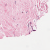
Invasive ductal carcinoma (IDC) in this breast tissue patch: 0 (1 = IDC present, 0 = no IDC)